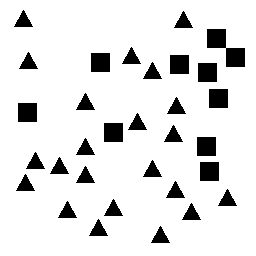
Squares: 10
Triangles: 22
Stars: 0
Total shapes: 32